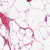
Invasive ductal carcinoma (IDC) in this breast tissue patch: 0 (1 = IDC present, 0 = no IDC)